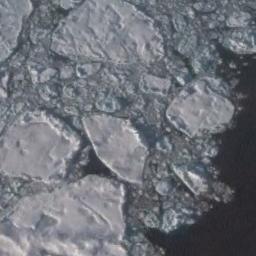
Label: sea_ice